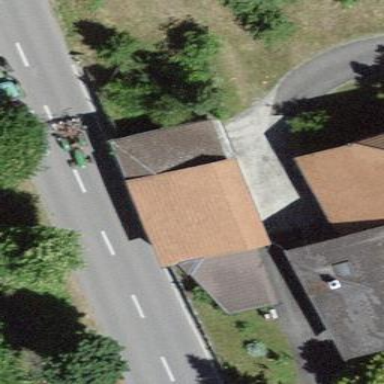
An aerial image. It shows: Shed.